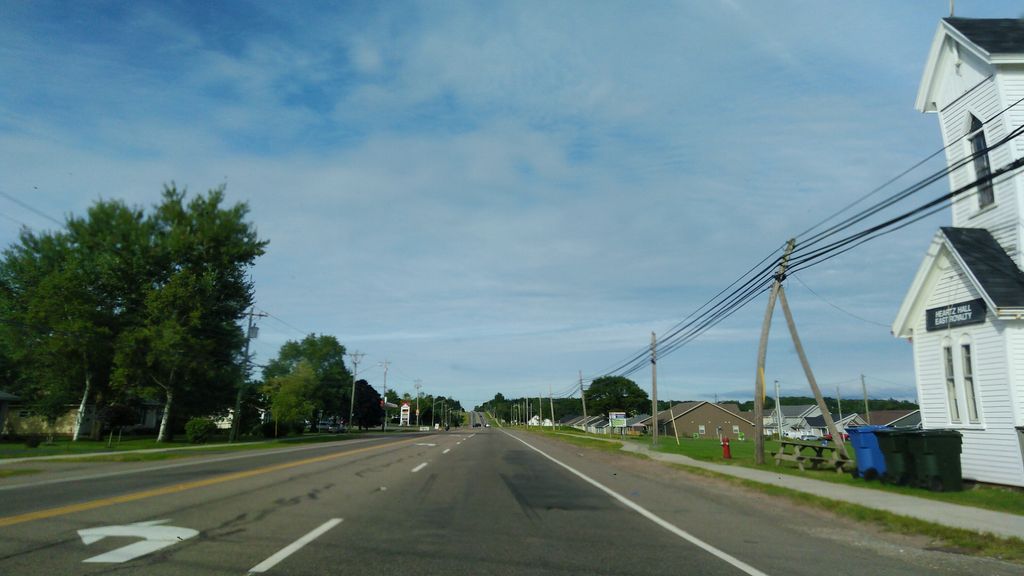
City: charlottetown